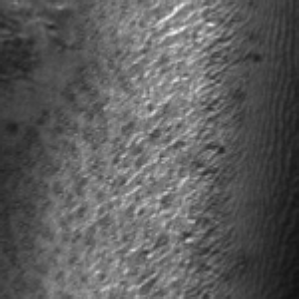
Label: frost